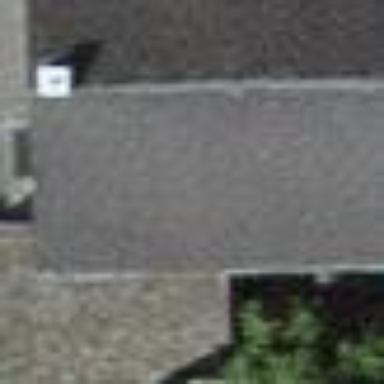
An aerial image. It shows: Building with tile roof.